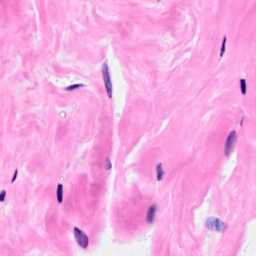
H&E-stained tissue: Breast